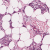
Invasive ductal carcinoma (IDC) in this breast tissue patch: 1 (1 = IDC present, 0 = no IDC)